Question: I have a project that is using grunt and require.js.
I would like to leave all of the javascript task(s) out of the Gruntfile, and use r.js for my javascript.
When I execute 'r.js -o path/to/app.build.js', the system goes through and begins to optimize the entire web project.
I only want r.js to look at my javascript file(s). Grunt can handle the sass & images.Here is what my directory structure looks like:
'''
/src/
resources/
js/
vendor/
require.js
jquery.min.js
plugins/
pluginA.js
pluginB.js
modules/
moduleA.js
moduleB.js
moduleC.js
config.js
main.js
'''
When all is finished, I'd like to just optimize these file(s) and move them to my final file. In the docs I've found 'fileExclusionRegExp' But I'm not sure that's what I'm looking for.
Thank you @kryger!
To clearify a few things after more testing I've found that r.js is staying with my 'resources' directory. I am looking for a way to keep r.js of the 'node_modules' directory & of the 'scss' directory. I have a grunt task that will take care of the scss "stuff".
I am working with a CodeIgniter project so here is what my system looks like.
'''
/trunk/
application/
logs/
src/ <-- all of my "source" files (un-compressed scss and js)
node_modules/
....
resources/
img/
imgA.jpg
imgB.jpg
js/
_build/
r.js
app.build.js
vendor/
require.js
jquery.min.js
plugins/
pluginA.js
pluginB.js
modules/
moduleA.js
moduleB.js
moduleC.js
config.js
application.js
scss/
application/
fileA.scss
fileB.scss
vendor/
bootstrap/
bootstrap.scss
...
site.scss
Gruntfile.js
package.json
system/
web/ <-- This is the site root directory
_dist/
resources/
css/
optimized.css
fonts/
vendor/
fontA.ttf
js/
optimized.js
'''
Here is what my 'app.build.js' looks like.
'''
({
'appDir': '../',
'baseUrl': 'resources/js',
'dir': '../../web/resources/js',
'mainConfigFile': '../resources/js/config.js',
'name': 'application'
})
'''
When I run 'r.js -o app.build.js', The system will go through every single directory in my 'resources' folder.
I don't want my php files, or any of the grunt files its grabbing... I just want r.js to only touch the javascript files.
Here is a screen shot to show:

It's something I'm doing wrong I know...I just haven't been able to find/figure out what it is.
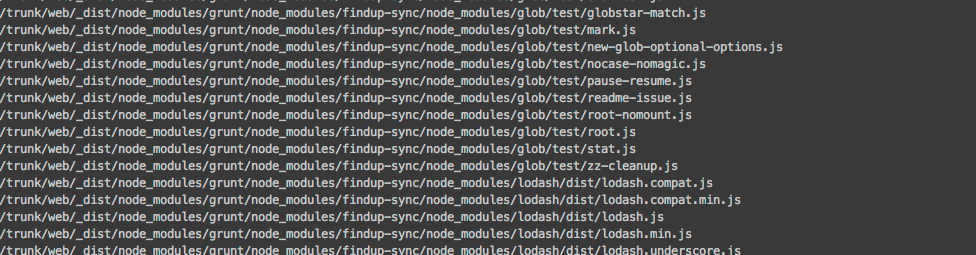
Answer: Well, like anything else - It was something I was doing. While I was working through (now what seems silly) I did find quite a few posts that were similar, so here's to hoping this will help someone else.
I moved 'r.js' into my javascript directory. That way it would only work it's magic within that directory.
Here is my updated project structure:
'''
/trunk/
_src/
assets/
js/
_build/
app.build.js
r.js
modules/
plugins/
vendor/
application.js
app.config.js
scss/
....
'''
Here is my 'app.build.js' file:
'''
({
'appDir': '../',
'baseUrl': './',
'dir': '../../../../web/_dist',
'mainConfigFile': '../config.js',
'modules': [
{
name: 'application'
}
],
'fileExclusionRegExp': /^(?:_build|(?:r|app.build)\.js)$/
})
'''
When the build is complete, my '_dist' directory looks like this:
'''
....
js/
modules/
plugins/
vendor/
application.js
build.txt
app.config.js
'''